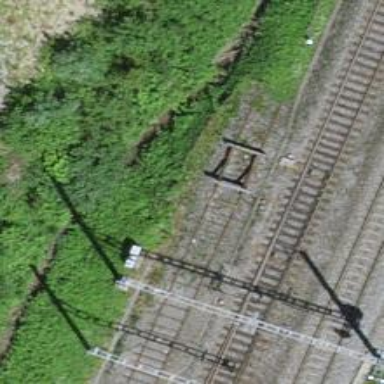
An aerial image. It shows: Railway buffer stop.